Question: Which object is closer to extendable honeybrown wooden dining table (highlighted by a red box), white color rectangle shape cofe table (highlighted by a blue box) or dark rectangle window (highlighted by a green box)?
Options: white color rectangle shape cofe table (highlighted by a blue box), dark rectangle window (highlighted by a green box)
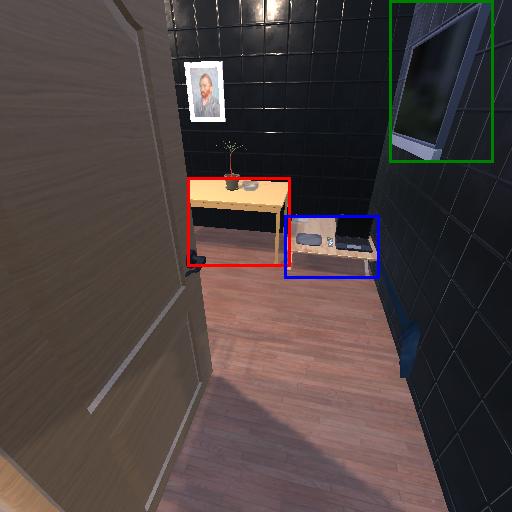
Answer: white color rectangle shape cofe table (highlighted by a blue box)